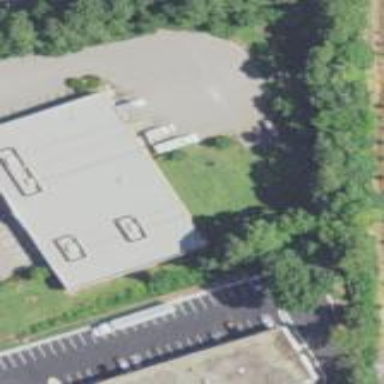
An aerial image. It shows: Building housing furniture shop.